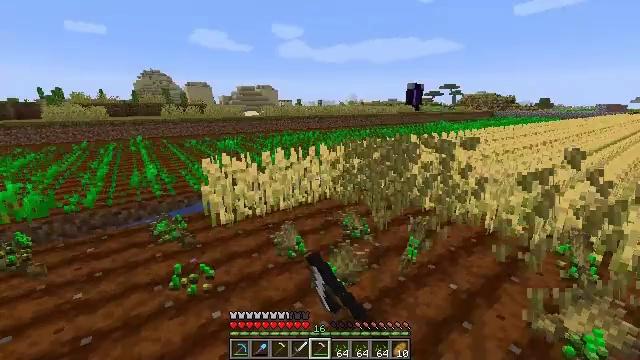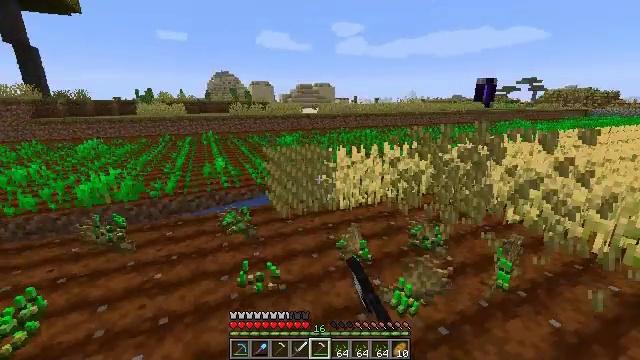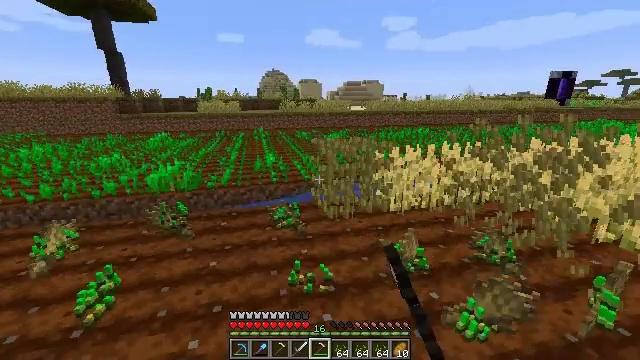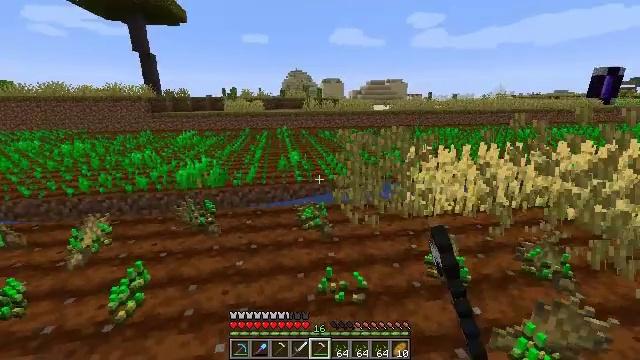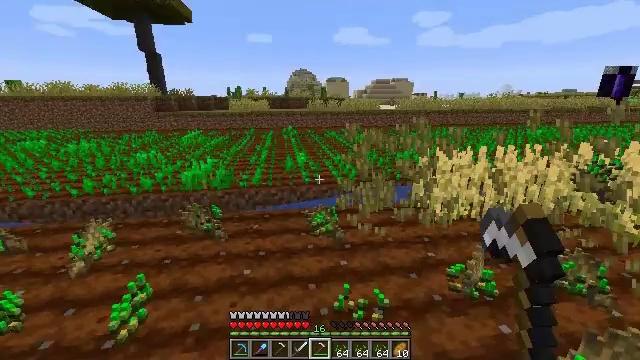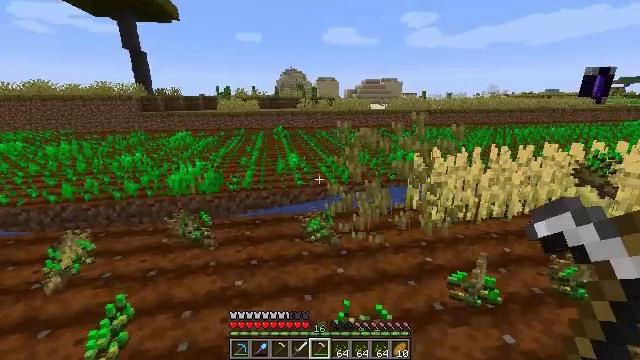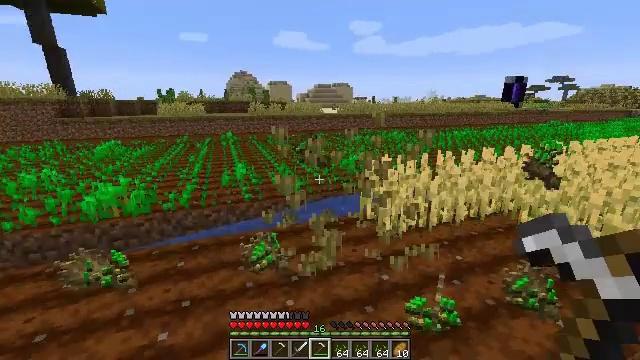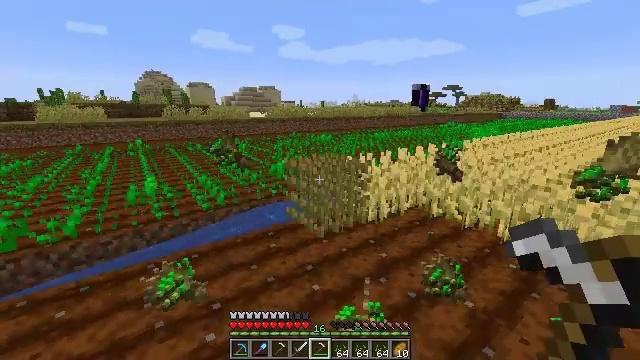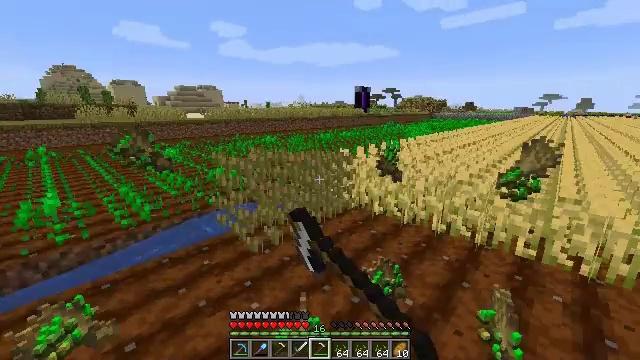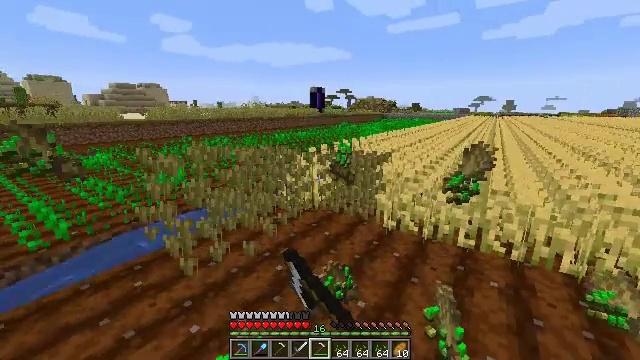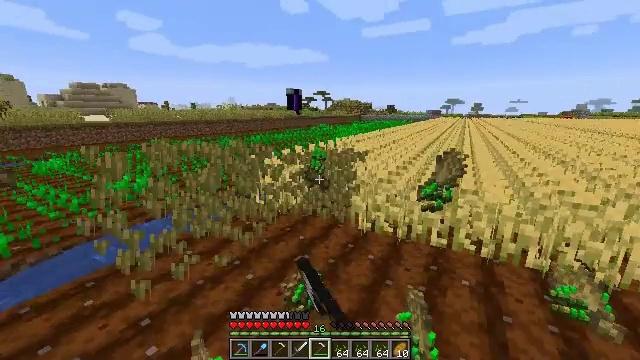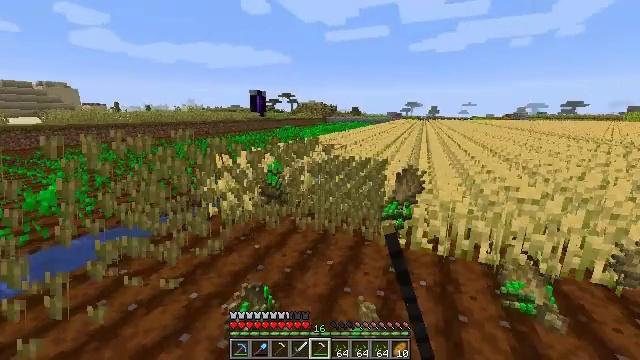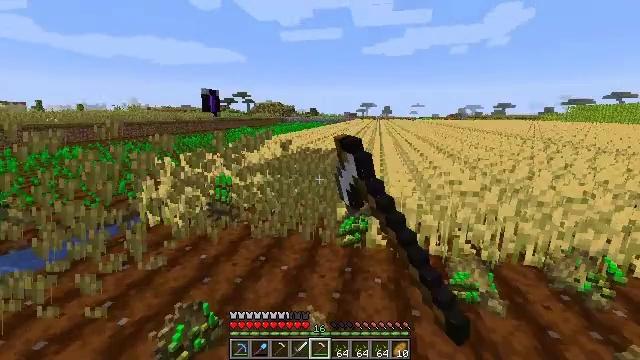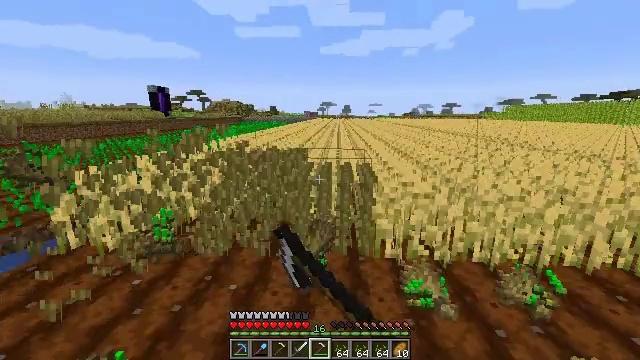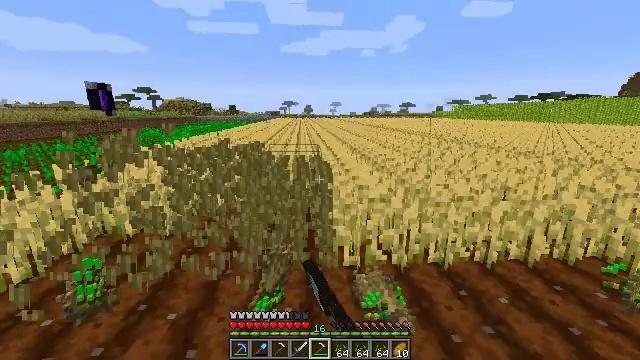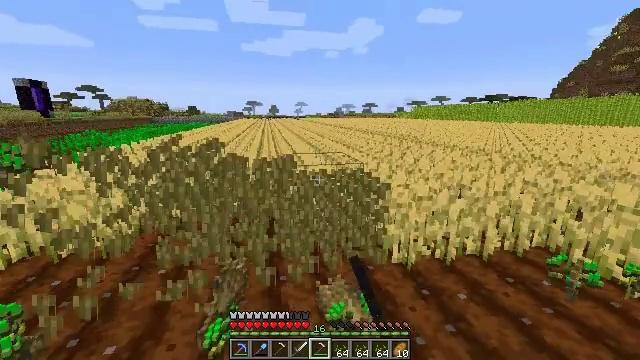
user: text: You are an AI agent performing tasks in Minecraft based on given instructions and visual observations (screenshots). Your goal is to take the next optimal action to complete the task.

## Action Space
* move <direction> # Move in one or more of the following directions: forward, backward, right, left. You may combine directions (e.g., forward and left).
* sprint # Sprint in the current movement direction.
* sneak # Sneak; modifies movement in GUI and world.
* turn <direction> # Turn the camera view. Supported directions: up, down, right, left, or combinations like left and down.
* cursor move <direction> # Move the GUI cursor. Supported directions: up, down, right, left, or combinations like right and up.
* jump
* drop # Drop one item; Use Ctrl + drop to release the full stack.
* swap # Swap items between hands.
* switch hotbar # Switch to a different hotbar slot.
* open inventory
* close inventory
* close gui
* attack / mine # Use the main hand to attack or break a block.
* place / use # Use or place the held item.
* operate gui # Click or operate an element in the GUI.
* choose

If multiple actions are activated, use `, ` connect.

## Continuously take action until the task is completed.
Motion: motion action
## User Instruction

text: Get wheat from the farmland.
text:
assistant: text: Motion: move forward and move left, turn left, attack / mine
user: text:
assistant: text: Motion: move forward and move left, turn left, attack / mine
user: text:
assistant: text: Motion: move forward and move left, turn left, attack / mine
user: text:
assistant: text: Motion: move forward and move left, attack / mine
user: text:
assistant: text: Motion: move forward and move right, turn right, attack / mine
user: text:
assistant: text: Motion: move forward and move right, turn right, attack / mine
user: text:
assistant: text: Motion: move forward and move right, turn right, attack / mine
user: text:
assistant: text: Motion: move forward and move right, turn right, attack / mine
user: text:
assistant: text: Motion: move forward and move right, turn right, attack / mine
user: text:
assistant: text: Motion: move forward and move right, turn right, attack / mine
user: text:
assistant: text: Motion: move forward and move right, turn right, attack / mine
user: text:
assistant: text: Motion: move forward and move right, turn right, attack / mine
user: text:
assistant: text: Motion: move forward and move right, turn right, attack / mine
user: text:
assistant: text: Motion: move forward and move right, turn right, attack / mine
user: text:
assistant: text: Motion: move forward and move right, turn right, attack / mine
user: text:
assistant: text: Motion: move forward and move right, turn right, attack / mine
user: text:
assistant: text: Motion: move forward and move right, turn right, attack / mine
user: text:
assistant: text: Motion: move forward and move right, turn right, attack / mine
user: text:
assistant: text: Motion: move forward and move right, turn right, attack / mine
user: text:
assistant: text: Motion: move forward and move right, attack / mine
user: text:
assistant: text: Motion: move forward and move right, attack / mine
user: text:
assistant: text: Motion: move forward and move right, attack / mine
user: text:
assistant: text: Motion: move forward and move right, attack / mine
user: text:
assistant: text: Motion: move forward and move right, attack / mine
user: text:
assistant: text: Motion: move forward and move right, turn left, attack / mine
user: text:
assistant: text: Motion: move forward and move left, turn left, attack / mine
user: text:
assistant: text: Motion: move forward and move left, turn left, attack / mine
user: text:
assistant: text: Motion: move forward and move left, turn left, attack / mine
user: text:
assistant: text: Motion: move forward and move left, turn left, attack / mine
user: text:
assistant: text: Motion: move forward and move left, turn left, attack / mine